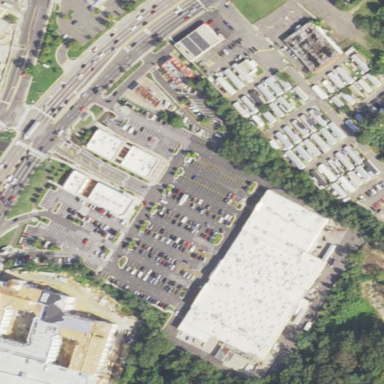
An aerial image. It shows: Commercial area.